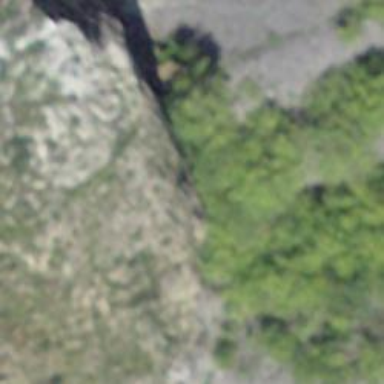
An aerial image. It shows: Cliff in nature.